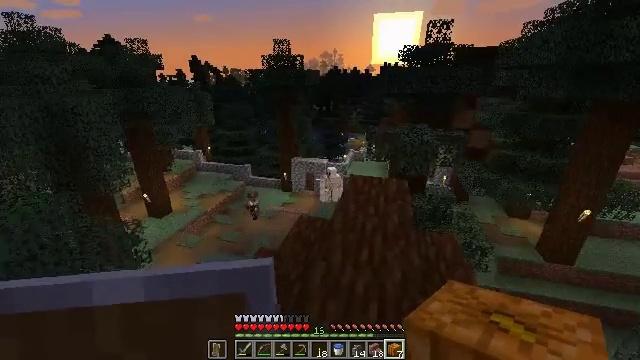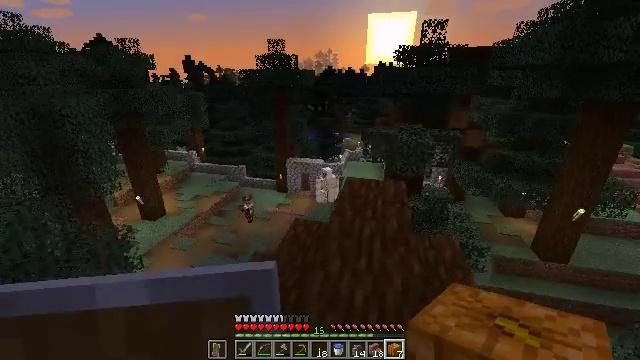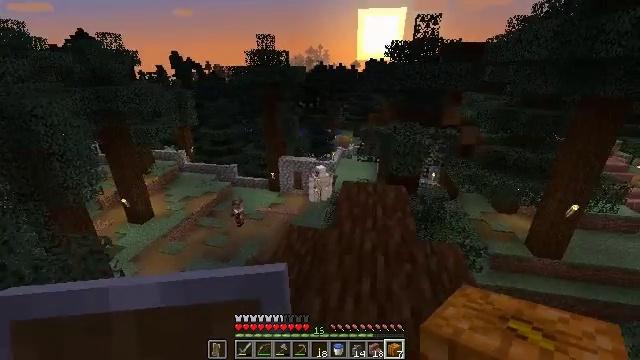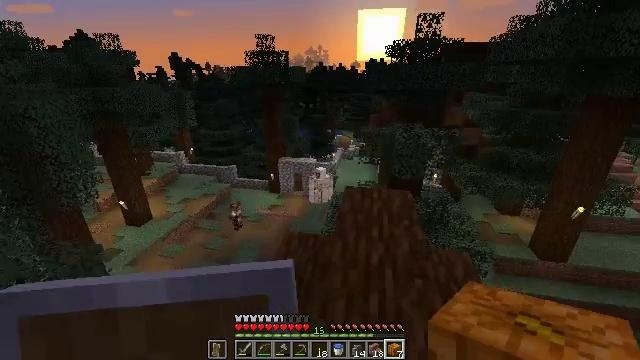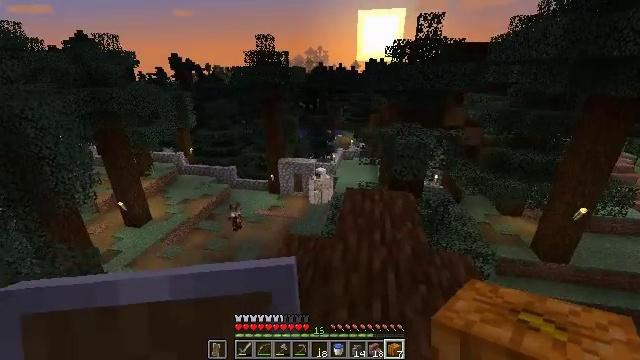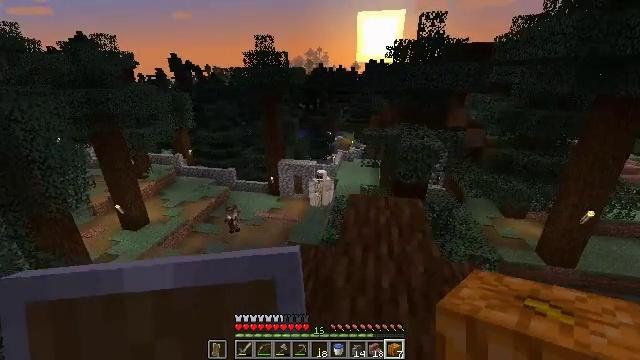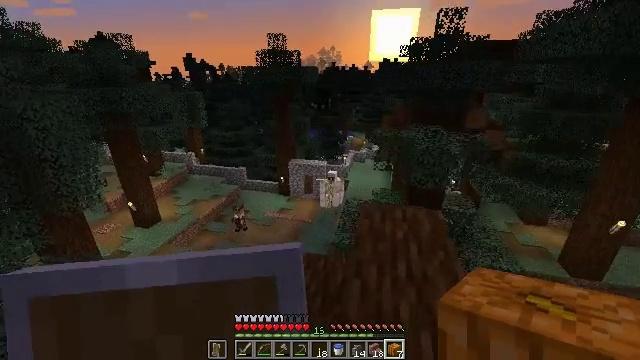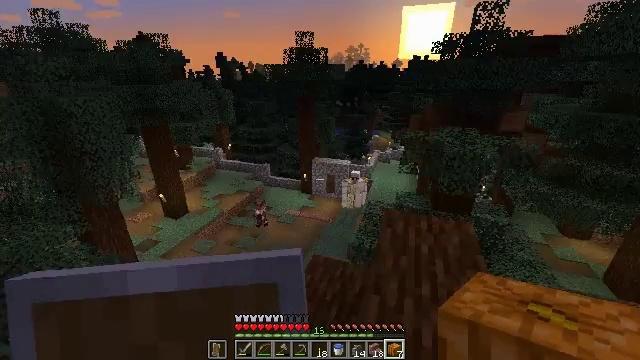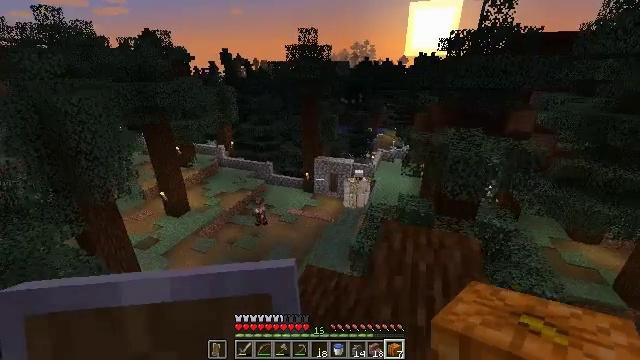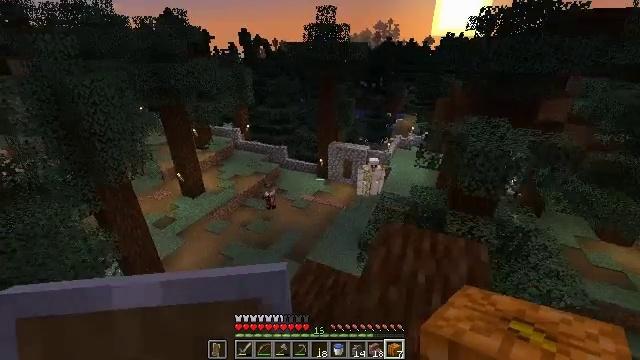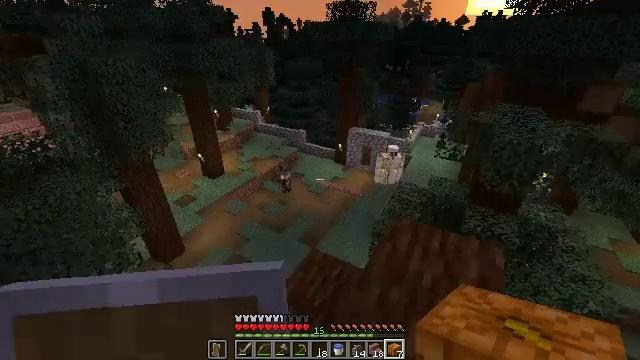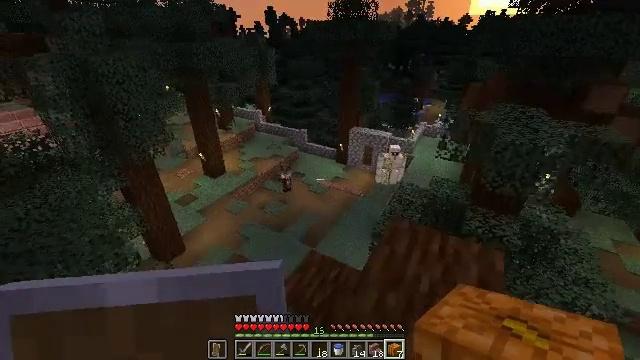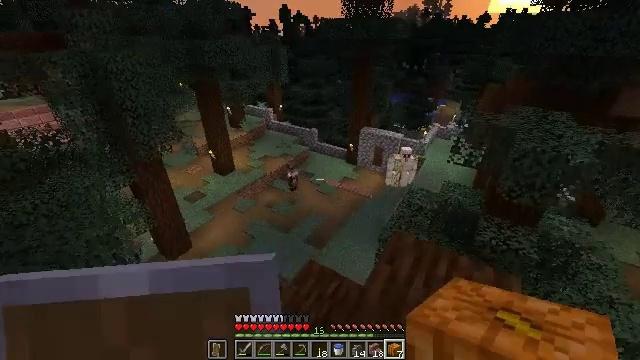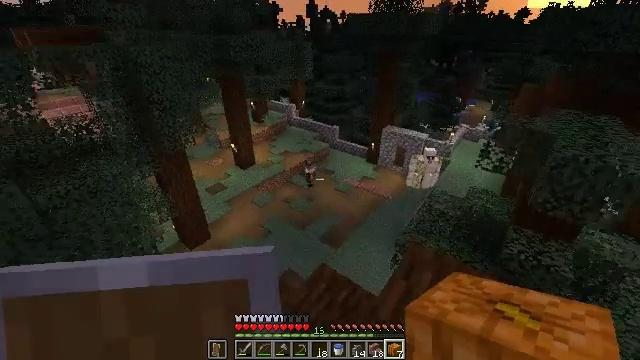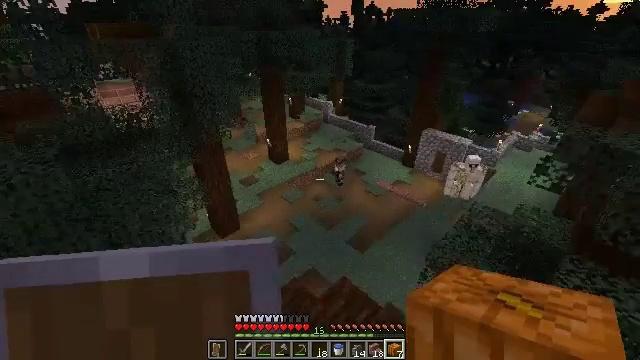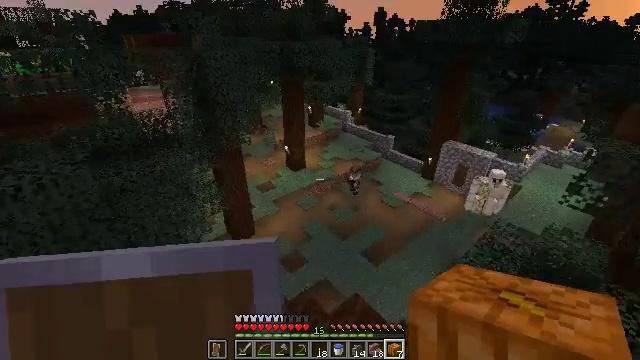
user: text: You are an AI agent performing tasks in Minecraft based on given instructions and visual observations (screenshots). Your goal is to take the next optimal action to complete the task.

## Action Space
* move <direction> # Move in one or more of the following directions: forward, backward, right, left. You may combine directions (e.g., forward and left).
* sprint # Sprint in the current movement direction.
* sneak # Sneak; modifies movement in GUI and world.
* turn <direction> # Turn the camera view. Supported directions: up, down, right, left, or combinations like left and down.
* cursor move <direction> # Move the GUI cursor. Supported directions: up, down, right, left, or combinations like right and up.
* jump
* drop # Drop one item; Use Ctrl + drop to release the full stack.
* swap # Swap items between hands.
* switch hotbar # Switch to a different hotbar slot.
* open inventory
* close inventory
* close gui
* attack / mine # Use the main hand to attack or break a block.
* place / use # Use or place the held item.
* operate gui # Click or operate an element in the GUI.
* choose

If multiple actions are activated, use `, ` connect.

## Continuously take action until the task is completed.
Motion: motion action
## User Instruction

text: Break the pumpkin to collect it.
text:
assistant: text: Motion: move forward, turn right
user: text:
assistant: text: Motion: move forward, turn right
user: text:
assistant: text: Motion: move forward
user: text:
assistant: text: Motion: move forward
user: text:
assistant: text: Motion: move forward
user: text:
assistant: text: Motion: move forward, turn left
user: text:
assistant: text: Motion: move forward and move right, turn left
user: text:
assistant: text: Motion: move forward and move right, turn left
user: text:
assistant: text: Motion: move forward and move right, turn left and down
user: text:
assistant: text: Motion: move forward and move right, turn left and down
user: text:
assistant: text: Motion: move forward
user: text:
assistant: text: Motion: move forward, turn left
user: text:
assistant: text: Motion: move forward, turn left
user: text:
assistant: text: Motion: turn left
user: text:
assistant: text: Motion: turn left and up
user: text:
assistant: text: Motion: turn left and up
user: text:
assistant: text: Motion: turn left and up
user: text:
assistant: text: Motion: turn left
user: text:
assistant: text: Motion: no_op
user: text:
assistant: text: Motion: no_op
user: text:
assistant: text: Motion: no_op
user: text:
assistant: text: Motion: turn left
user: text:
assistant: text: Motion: move left, turn left
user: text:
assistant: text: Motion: move left, turn left
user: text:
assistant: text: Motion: move left
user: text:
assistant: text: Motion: move left
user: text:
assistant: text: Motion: move left
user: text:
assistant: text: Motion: move left
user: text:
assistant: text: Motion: no_op
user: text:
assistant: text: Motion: turn left